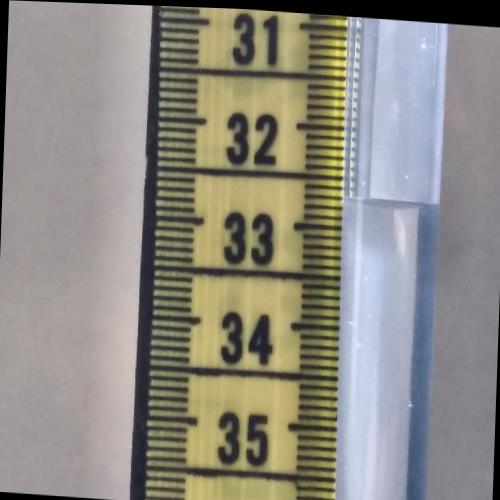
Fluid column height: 32.7 cm